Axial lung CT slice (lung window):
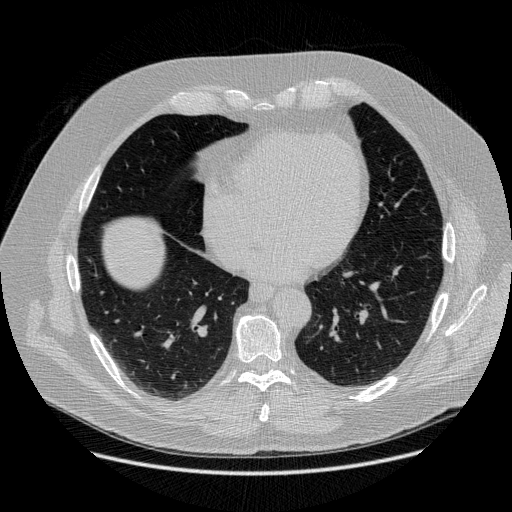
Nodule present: no